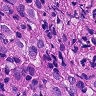
Metastatic tissue present: yes